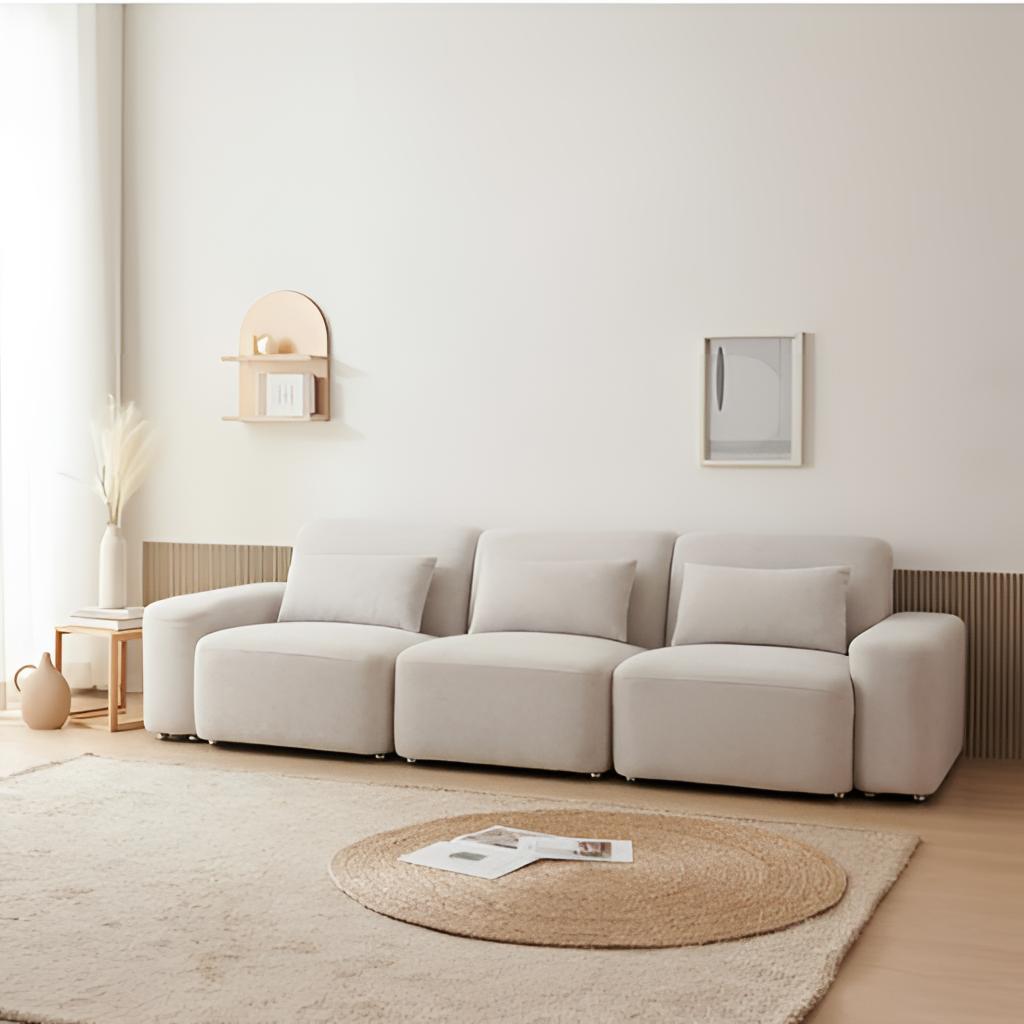
beige fabric sofa, living room, paint wallpaper, with solid pattern, minimalist, beige wood flooring, with plank pattern